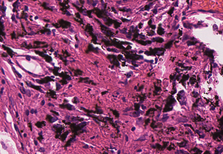
Tumor epithelial tissue: no
Tumor-associated stroma tissue: yes
Normal tissue: no